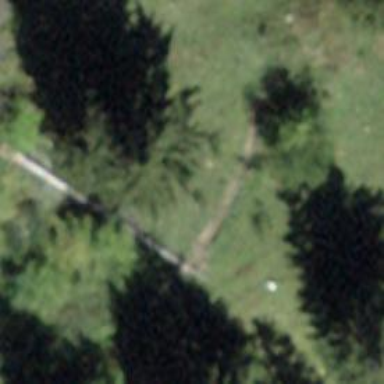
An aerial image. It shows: Path.